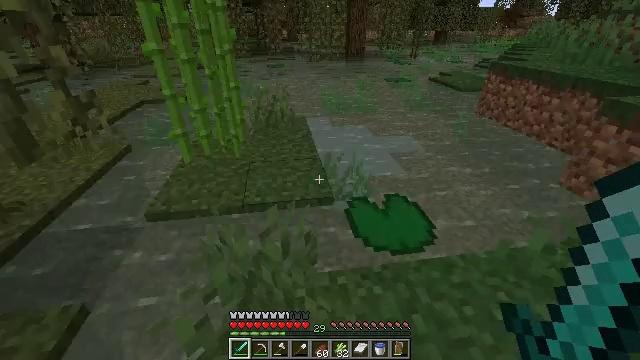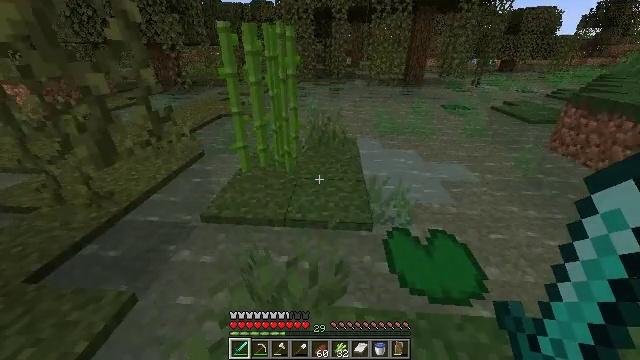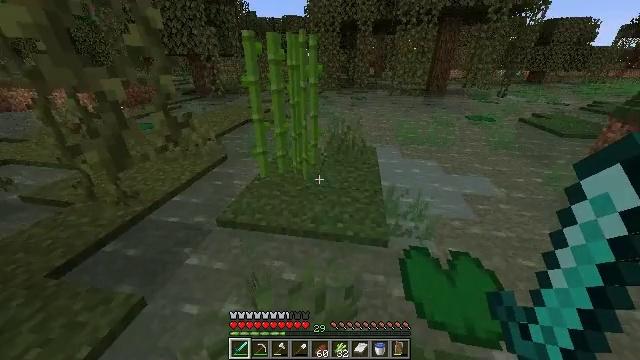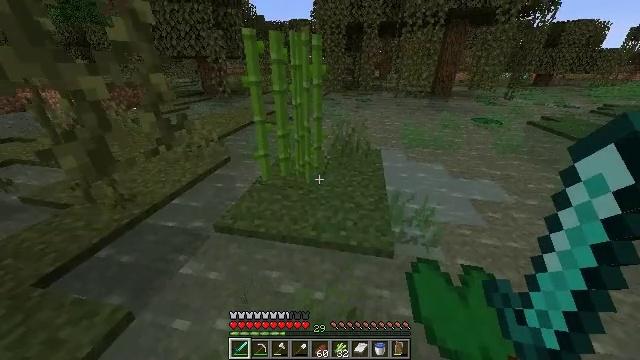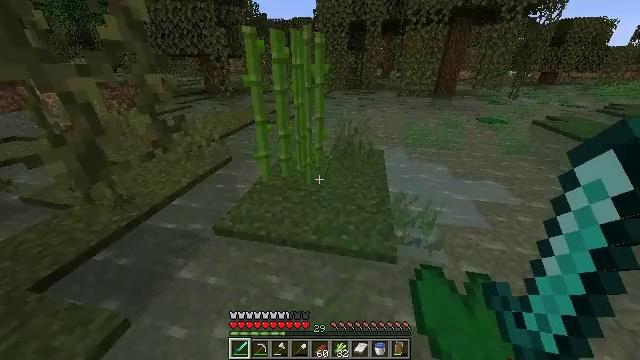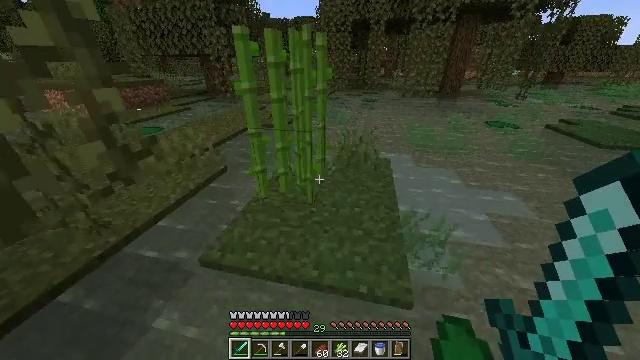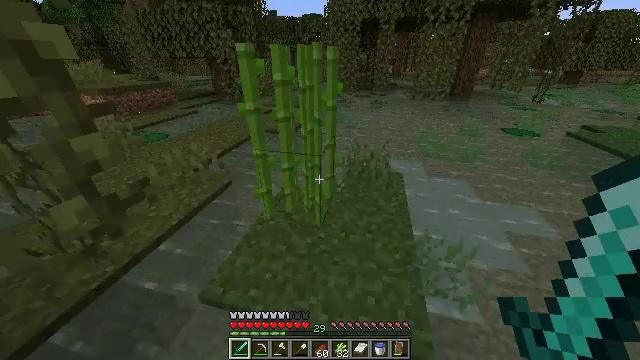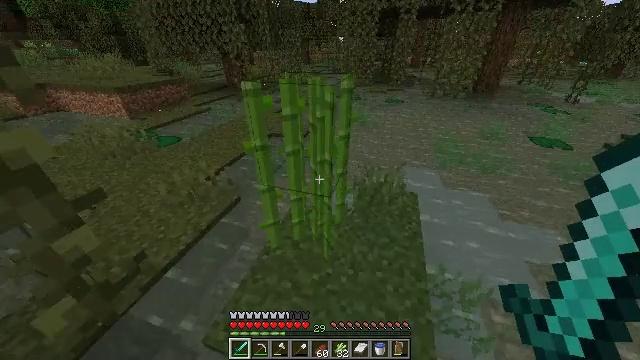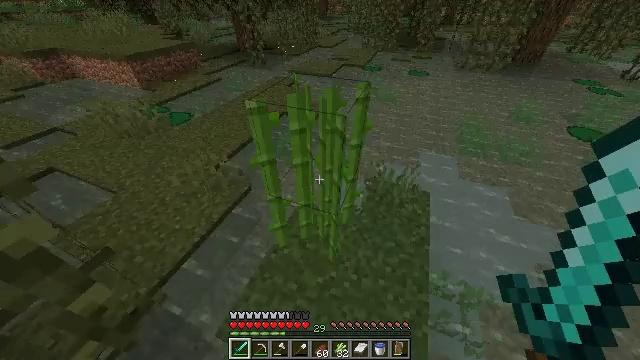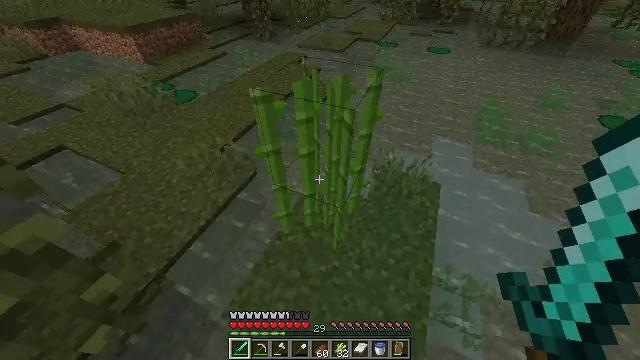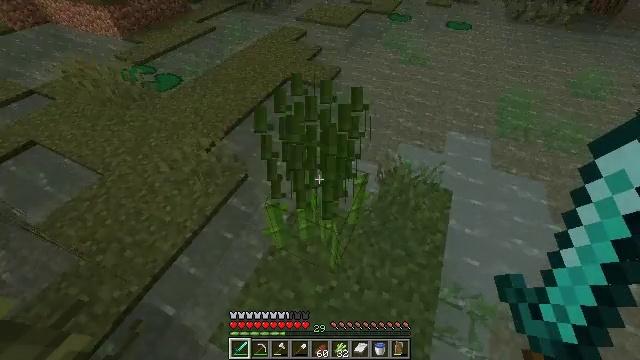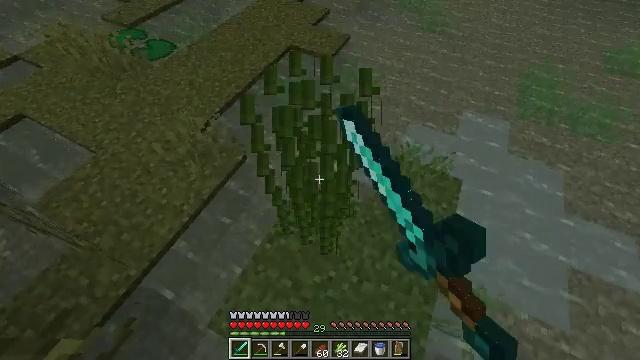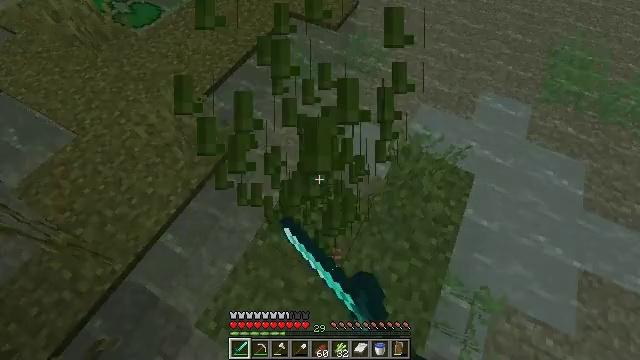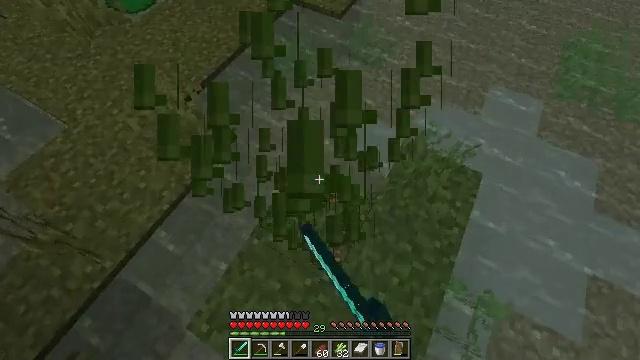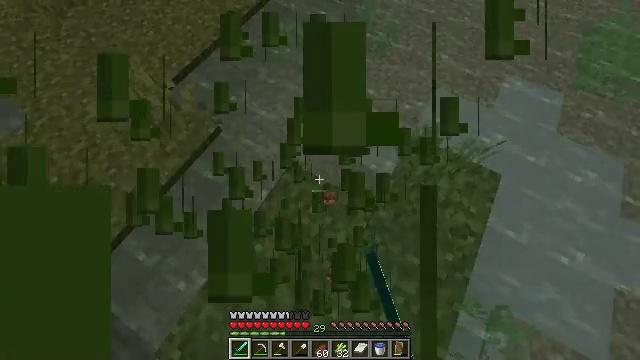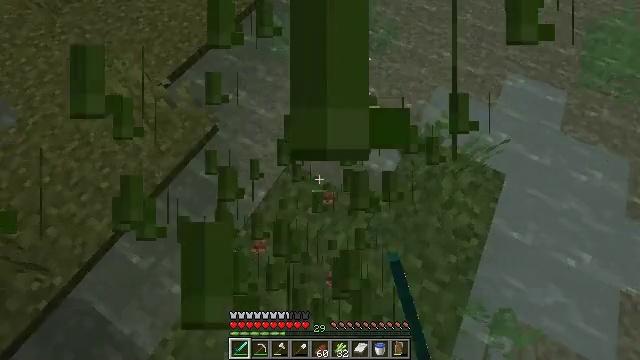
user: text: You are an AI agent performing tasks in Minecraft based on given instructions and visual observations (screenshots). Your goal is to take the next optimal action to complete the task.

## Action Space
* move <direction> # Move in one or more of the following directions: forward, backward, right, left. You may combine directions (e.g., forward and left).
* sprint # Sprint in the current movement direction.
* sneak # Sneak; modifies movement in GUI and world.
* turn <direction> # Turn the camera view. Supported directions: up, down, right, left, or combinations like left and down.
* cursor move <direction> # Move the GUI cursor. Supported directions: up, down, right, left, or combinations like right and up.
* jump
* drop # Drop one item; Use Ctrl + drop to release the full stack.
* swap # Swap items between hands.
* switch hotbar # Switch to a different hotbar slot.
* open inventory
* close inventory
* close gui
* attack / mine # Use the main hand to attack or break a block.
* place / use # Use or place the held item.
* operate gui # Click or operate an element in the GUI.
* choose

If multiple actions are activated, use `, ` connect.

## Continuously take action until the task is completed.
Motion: motion action
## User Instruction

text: Cut down the sugar cane stalks.
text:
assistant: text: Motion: move forward, sprint, turn left and up
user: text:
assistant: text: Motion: move forward, sprint, turn left
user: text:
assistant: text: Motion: move forward, sprint, turn left
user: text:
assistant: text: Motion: move forward, sprint
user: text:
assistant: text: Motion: move forward, sprint
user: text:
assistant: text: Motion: move forward, sprint, turn left, jump
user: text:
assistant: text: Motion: move forward, sprint, turn left and down, jump
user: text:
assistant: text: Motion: turn left and down
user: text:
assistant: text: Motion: turn left and down
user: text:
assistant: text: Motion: turn down, attack / mine
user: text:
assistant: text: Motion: turn left and down, attack / mine
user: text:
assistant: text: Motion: turn left and down, attack / mine
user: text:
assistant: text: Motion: turn left and down, attack / mine
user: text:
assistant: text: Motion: turn down
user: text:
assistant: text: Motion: attack / mine
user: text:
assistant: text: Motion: attack / mine